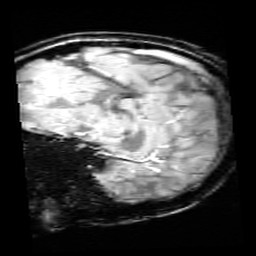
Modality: SWI
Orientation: sagittal
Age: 11
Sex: female
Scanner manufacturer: siemens
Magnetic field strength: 3 T
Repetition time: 0.027 s
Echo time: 0.02 s